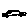
Label: car